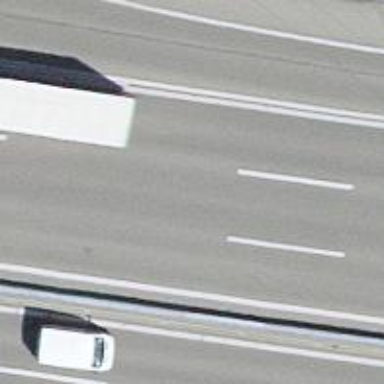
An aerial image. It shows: Asphalt bridge on motorway.